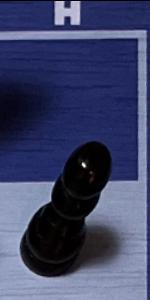
Label: Pawn_Black